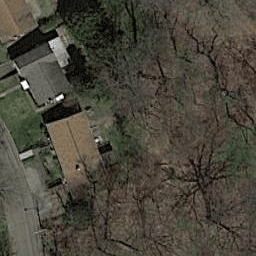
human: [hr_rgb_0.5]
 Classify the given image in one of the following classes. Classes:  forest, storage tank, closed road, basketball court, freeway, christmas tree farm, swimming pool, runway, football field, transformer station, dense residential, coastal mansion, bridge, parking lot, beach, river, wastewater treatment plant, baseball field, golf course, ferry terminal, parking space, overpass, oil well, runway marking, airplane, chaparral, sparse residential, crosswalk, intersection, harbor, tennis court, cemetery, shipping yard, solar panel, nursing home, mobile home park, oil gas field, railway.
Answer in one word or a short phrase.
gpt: sparse residential